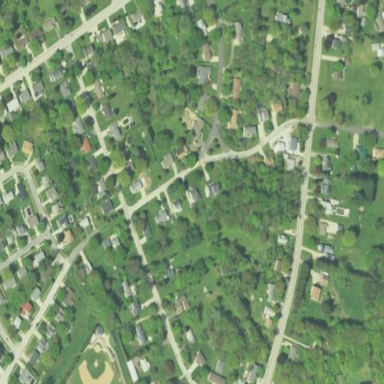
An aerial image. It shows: Neighborhood.